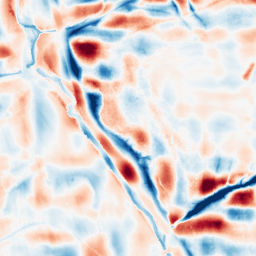
Category: wavelet
Decomposition family: wavelet_dwt
Decomposition parameters: wavelet: db4
level: 5
Upsampling method: quadratic
Upsampling parameters: scale: 8
Upsampling scale: 8